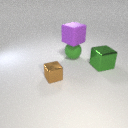
small brown metal cube to the left of large green metal cube